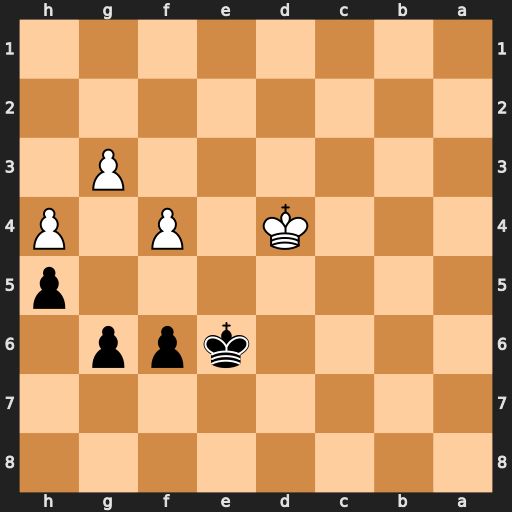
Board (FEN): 8/8/4kpp1/7p/3K1P1P/6P1/8/8
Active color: b
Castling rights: -
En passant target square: -
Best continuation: Kf5 Ke3 Kg4 Kf2 Kh3 f5 gxf5 Kf3 Kh2